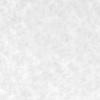
Label: no_change